Interaction volume radius: 5 \u00c5
Interaction volume height: 40 \u00c5
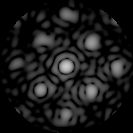
Disorder parameter: 0.2816